Aerial crown-view tile of a tropical tree (Barro Colorado Island, Panama), acquired 20250317:
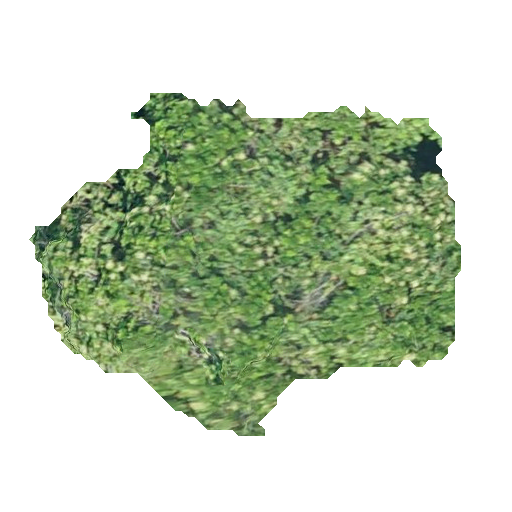
Species: Anacardium excelsum
GBIF accepted scientific name: Anacardium excelsum
Crown area: 150.925 m²